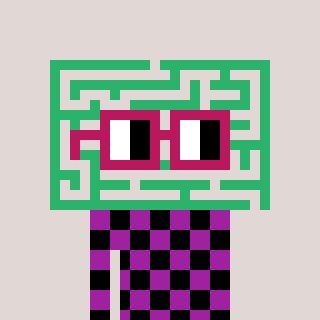
a pixel art character with square dark red glasses, a maze-shaped head and a magenta-colored body on a warm background